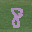
Label: 8